Interaction volume radius: 10 \u00c5
Interaction volume height: 10 \u00c5
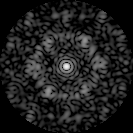
Disorder parameter: 0.6789